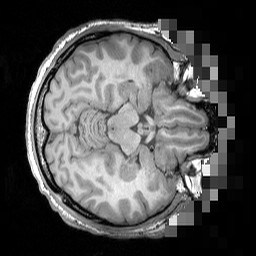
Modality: T1w
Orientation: axial
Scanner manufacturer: siemens
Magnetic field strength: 3 T
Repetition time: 1.5 s
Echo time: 0.00291 s